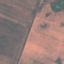
Land use / land cover: AnnualCrop